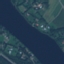
Label: River